Question: I'm looking for a way to duplicate the kind of Heat Table shown below with R (and possibly ggplot2). Specific time axis are irrelevant; any rectangular table should do.

I've tried to search for 'Heat map' and 'Heat table' in Google, but couldn't find any R package that did the trick.
Thoughts?
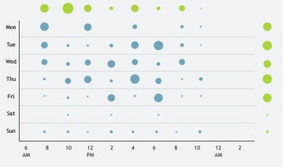
Answer: '''
require(ggplot2)
df <- data.frame(vaxis = rep(c(letters[1:5], "top"), each = 4),
haxis = rep(c(letters[6:8], "right"), times = 6),
value = rpois(24, lambda = 10))
df$color <- factor(ifelse(df$vaxis == "top" | df$haxis == "right", 1, 0))
ggplot(df, aes(x = haxis, y = vaxis, size = value, color = color)) + geom_point()
'''
Just get your data in a similar format. You could write a function to make the "top" and "right" values normalized marginal sums. Of course lots of tweaks are possible in naming, legends, theme, etc.